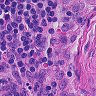
Metastatic tissue present: no